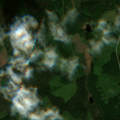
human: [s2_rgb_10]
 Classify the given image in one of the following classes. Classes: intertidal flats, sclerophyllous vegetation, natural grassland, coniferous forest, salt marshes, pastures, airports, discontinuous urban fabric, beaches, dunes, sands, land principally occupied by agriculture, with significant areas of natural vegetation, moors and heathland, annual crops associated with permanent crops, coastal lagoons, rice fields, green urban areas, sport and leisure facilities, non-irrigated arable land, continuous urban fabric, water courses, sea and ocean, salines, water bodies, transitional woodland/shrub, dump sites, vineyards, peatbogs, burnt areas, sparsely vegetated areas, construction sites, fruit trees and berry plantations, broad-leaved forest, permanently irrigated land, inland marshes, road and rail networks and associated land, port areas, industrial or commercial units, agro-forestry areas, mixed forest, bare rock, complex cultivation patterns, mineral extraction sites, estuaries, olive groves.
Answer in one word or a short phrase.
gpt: coniferous forest, mixed forest, transitional woodland/shrub